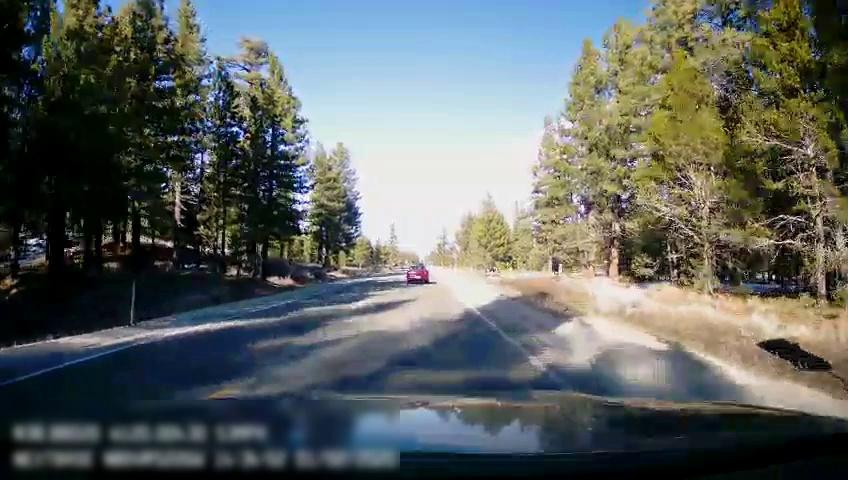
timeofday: Day
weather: Sunny
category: Drivable Space
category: Vehicles | Car
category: Lanes | Current Lane
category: Lanes | Opposite Lane